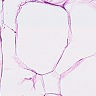
Metastatic tissue present: no